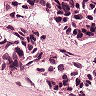
Metastatic tissue present: yes